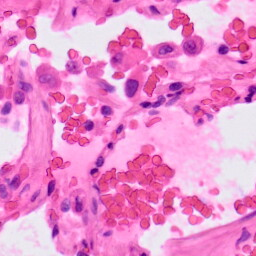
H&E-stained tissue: Lung